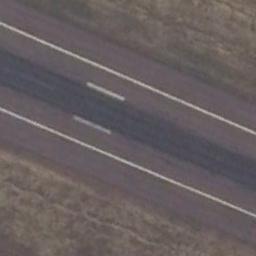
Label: runway